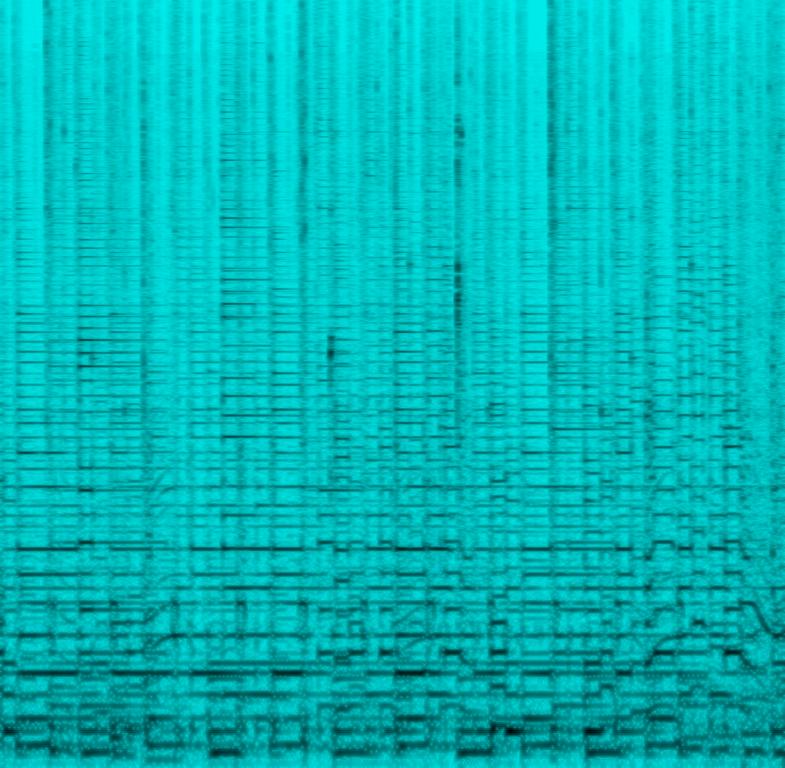
This audio contains someone playing an acoustic guitar fingerstyle. An upright bass is playing a line in the background. This song may be playing guitar to someone.